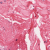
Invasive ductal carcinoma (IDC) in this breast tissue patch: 0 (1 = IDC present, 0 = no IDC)